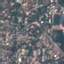
Land use / land cover class: Residential